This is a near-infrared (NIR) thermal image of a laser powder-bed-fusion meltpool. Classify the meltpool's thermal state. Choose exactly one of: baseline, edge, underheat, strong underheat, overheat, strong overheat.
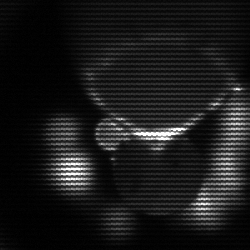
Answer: edge